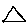
Label: triangle